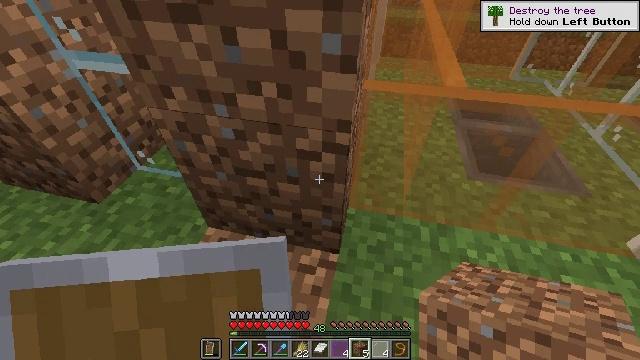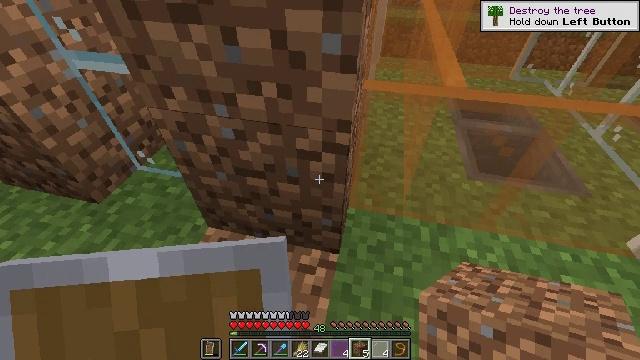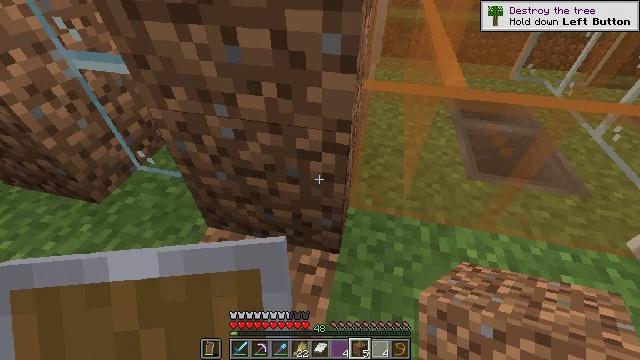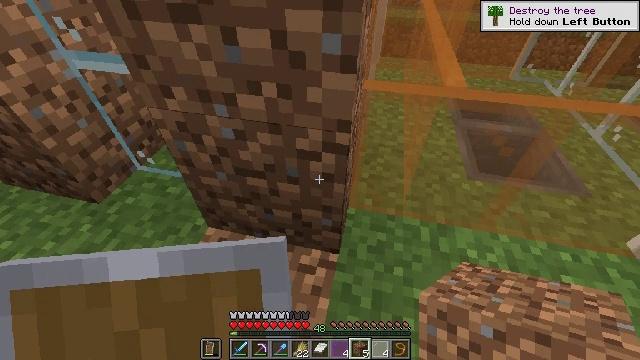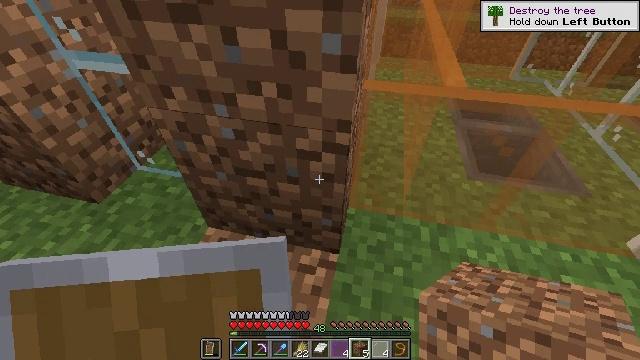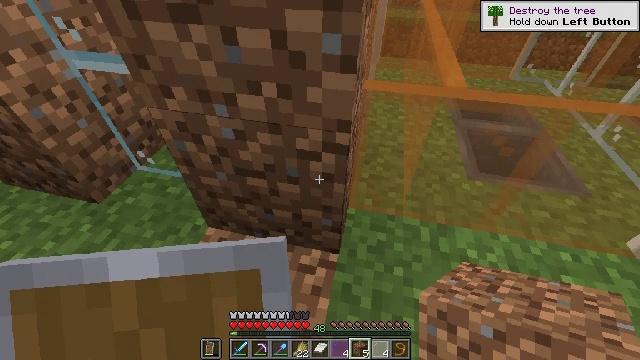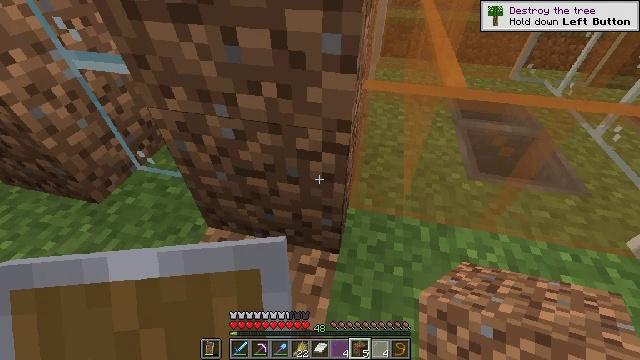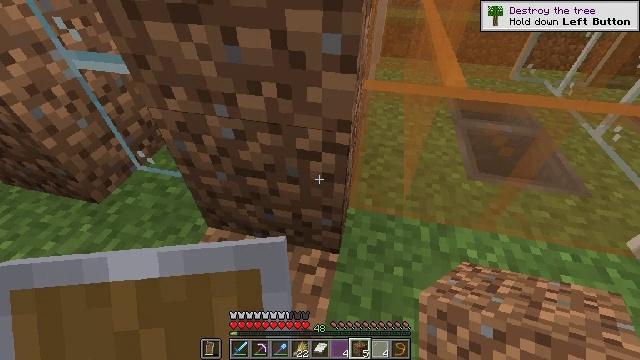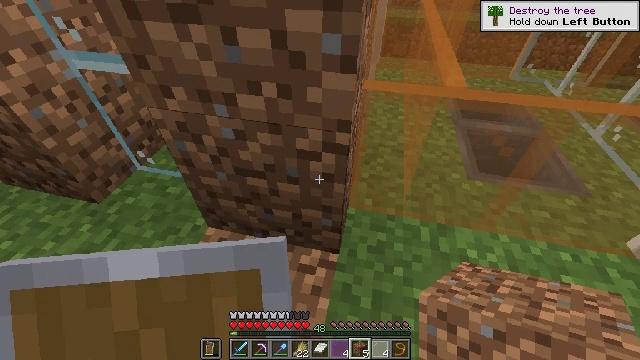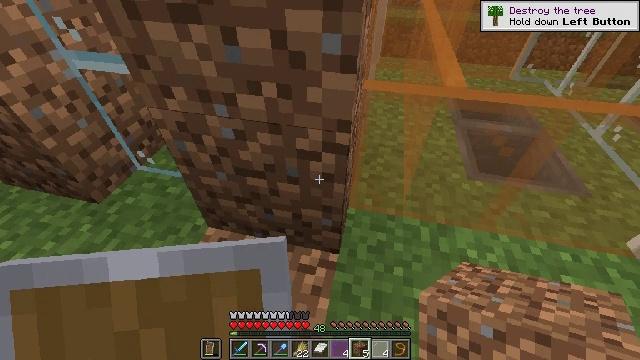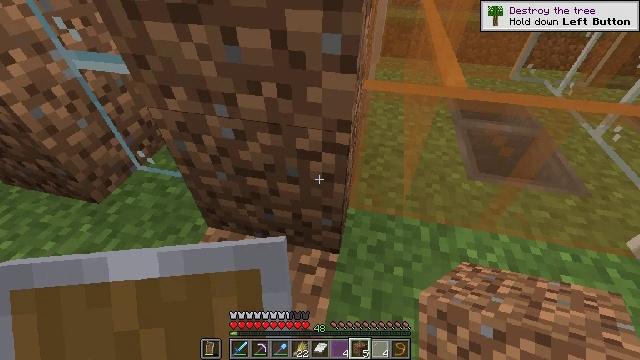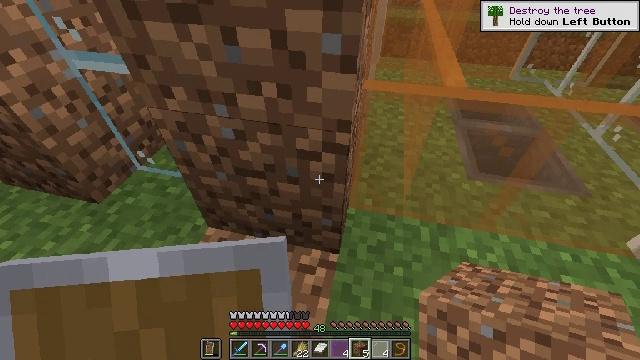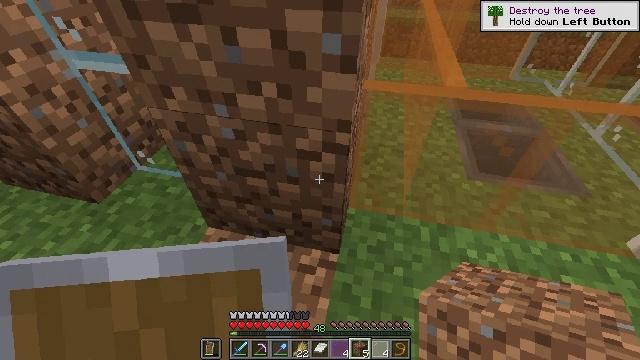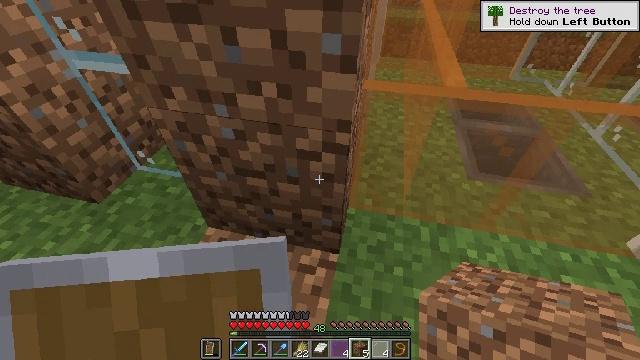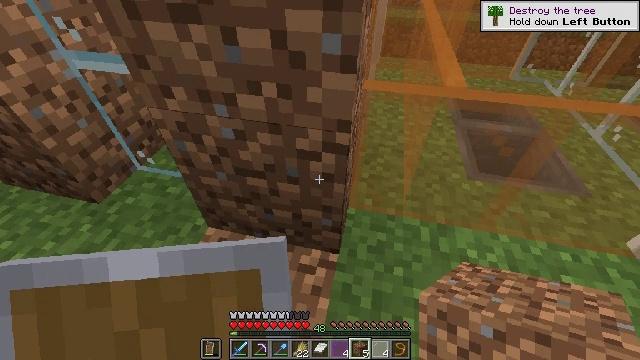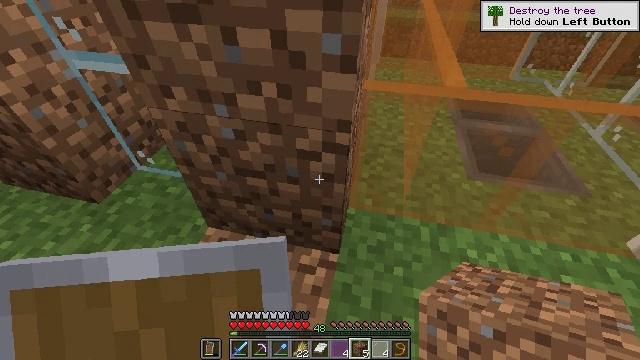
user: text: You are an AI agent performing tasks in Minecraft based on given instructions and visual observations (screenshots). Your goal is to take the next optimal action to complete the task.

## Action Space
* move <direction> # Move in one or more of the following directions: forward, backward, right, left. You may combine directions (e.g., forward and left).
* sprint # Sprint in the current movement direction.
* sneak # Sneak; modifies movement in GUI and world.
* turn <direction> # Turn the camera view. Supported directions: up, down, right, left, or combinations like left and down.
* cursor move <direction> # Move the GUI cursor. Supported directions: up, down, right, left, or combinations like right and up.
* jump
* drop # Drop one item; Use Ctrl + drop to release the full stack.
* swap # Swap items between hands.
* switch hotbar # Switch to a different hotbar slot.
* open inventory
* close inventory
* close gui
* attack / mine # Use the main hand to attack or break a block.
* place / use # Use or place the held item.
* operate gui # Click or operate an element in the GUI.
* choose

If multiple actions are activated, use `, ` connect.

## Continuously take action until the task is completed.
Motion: motion action
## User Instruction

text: Break the yellow stained glass pane.
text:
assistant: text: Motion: no_op
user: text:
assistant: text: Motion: no_op
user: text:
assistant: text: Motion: no_op
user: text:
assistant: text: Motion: no_op
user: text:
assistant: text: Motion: no_op
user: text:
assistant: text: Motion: no_op
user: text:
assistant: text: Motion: no_op
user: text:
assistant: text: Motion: no_op
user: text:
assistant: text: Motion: no_op
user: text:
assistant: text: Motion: no_op
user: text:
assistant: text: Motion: no_op
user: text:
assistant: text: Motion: no_op
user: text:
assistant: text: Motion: no_op
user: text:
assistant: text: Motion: no_op
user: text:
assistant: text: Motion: no_op
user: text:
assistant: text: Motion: no_op
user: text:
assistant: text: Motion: no_op
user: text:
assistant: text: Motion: no_op
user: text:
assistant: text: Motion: no_op
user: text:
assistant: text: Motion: turn right and up
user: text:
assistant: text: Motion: turn right and up
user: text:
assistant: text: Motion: turn right and up
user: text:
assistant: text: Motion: turn right and up
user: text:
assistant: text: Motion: turn right and up
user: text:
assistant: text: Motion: turn right and up
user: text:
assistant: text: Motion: turn right and up
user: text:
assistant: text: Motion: turn right and up
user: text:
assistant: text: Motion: turn right and up
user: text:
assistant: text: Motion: no_op
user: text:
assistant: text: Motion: no_op